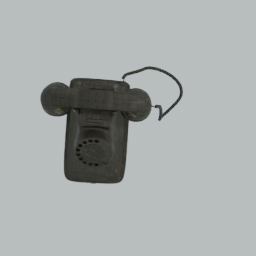
Label: electronics